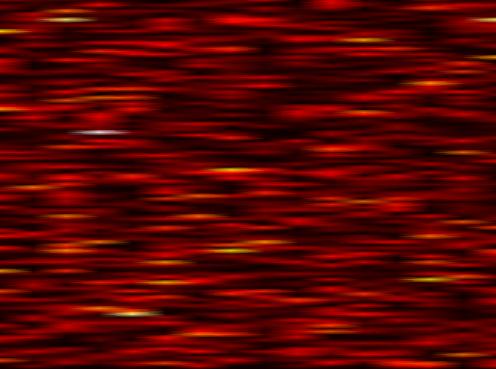
Label: FOFDM